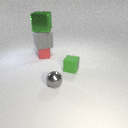
small red metal cube behind small green rubber cube